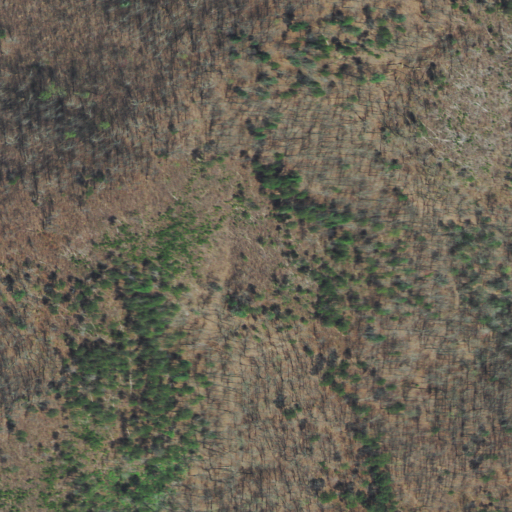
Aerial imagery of ridge(s) in Tennessee named Cash Ridge containing deciduous forest, shrub, mixed forest, and grassland